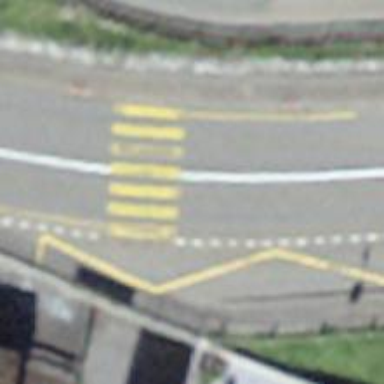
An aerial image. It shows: Zebra crossing on the road.